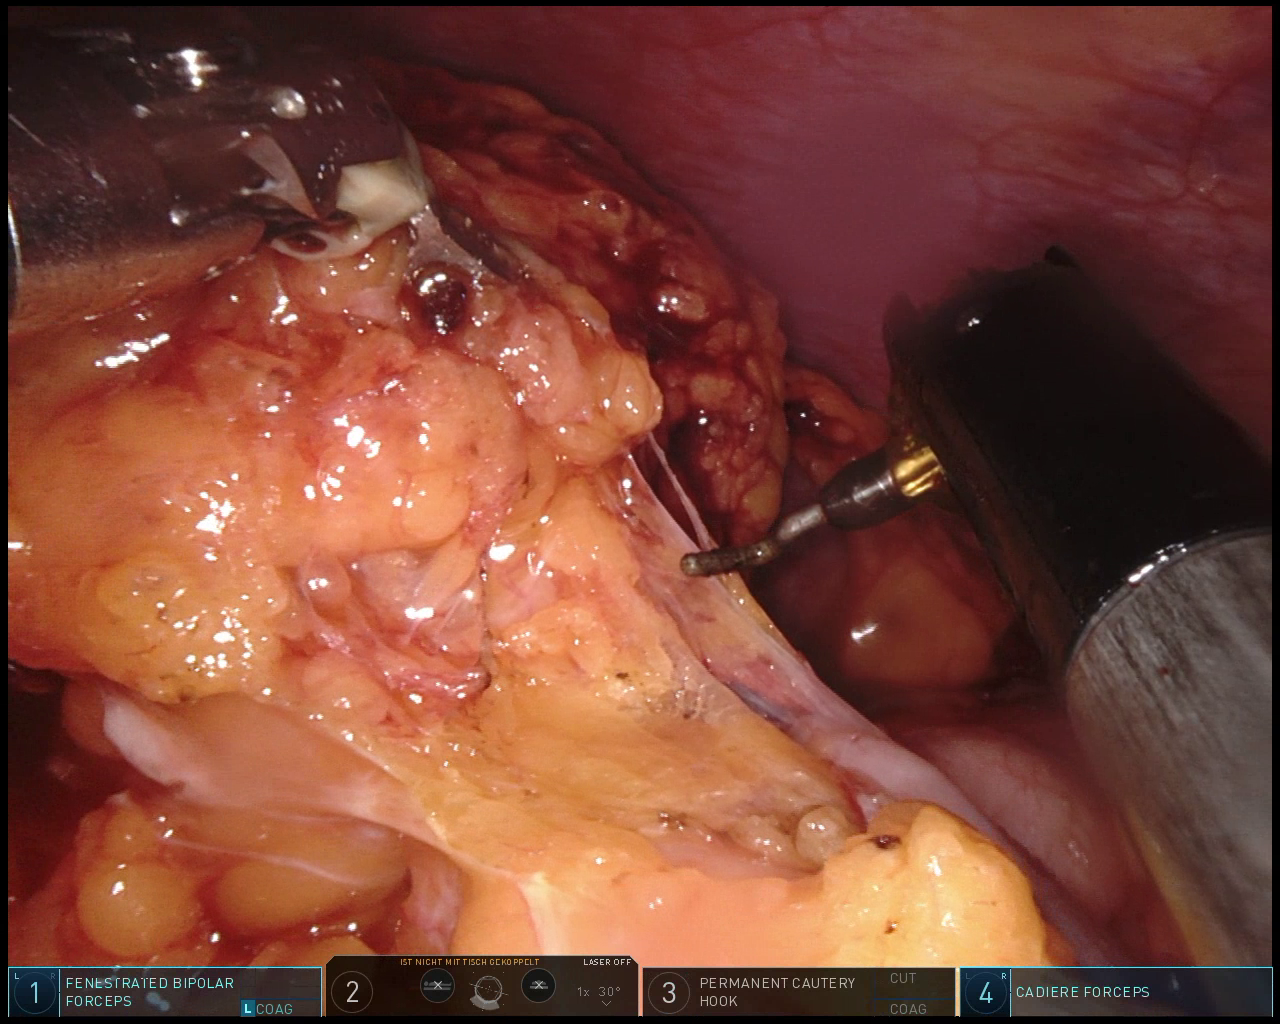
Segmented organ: spleen
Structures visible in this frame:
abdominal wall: yes
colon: yes
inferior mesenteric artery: no
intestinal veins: no
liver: no
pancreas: no
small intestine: no
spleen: yes
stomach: no
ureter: no
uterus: no
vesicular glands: no